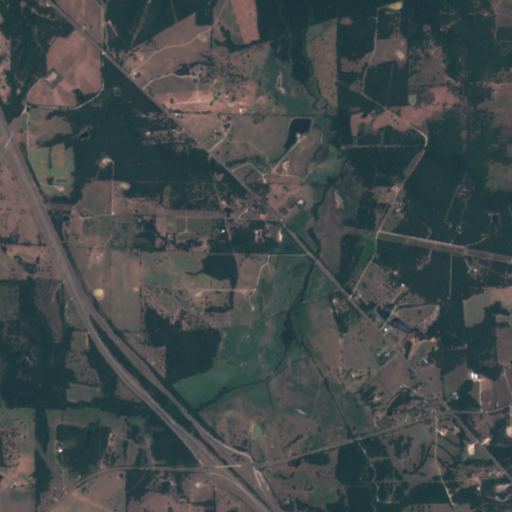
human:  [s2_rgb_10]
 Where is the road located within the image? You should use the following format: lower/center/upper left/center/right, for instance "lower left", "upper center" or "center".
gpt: There is no road in the image.